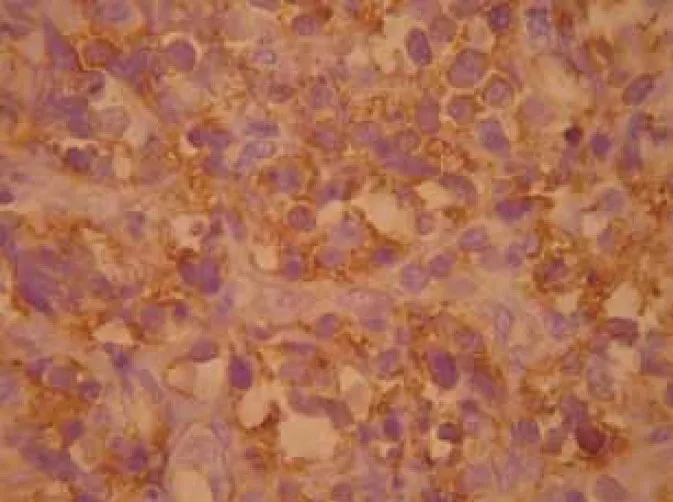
Immunohistochemical staining of the lesion: CD4+.
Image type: pathology (immunostaining)